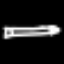
Label: pencil